Question: I've prepared transparent Button class:
'''
public MyButton() {
super("button");
setOpaque(false);
setContentAreaFilled(false);
setBorder(null);
setBorderPainted(false);
}
'''
But button is not fully transparent. When it is clicked it looks like this:

Is there any way to avoid this annoying rectangle?
There is no such problem in default L&F but I'd like to use SystemLookAndFeel.
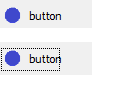
Answer: You could do
'''
setFocusPainted(false);
'''
Note: All the above functionality can be achieved by just creating an instance of 'JButton' and using rather than sub-classing the component